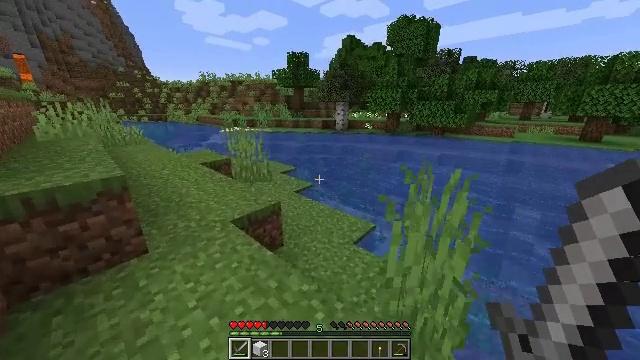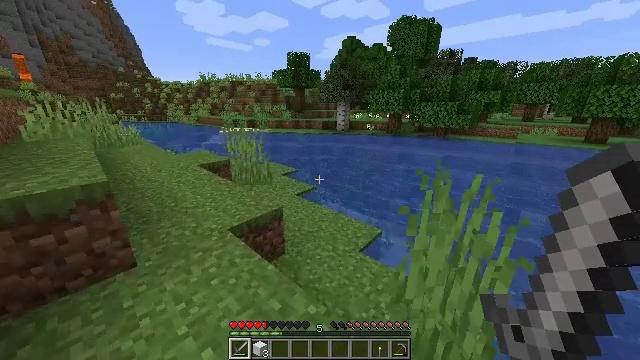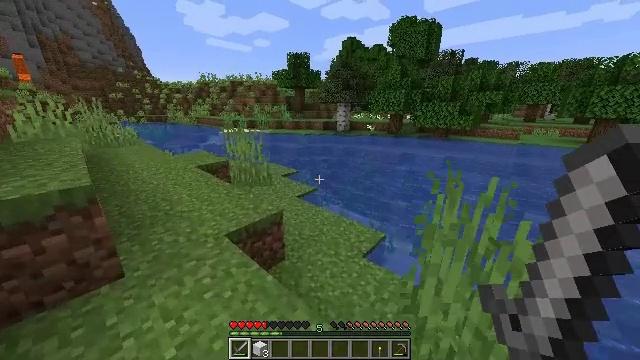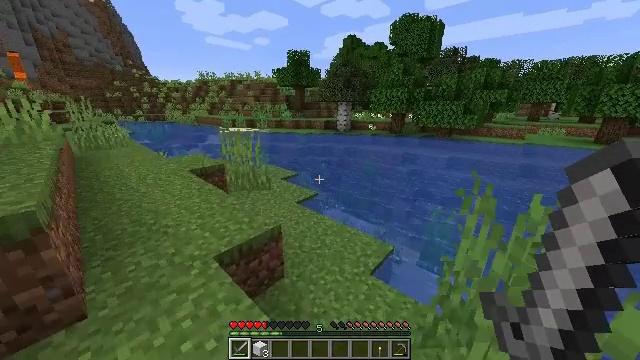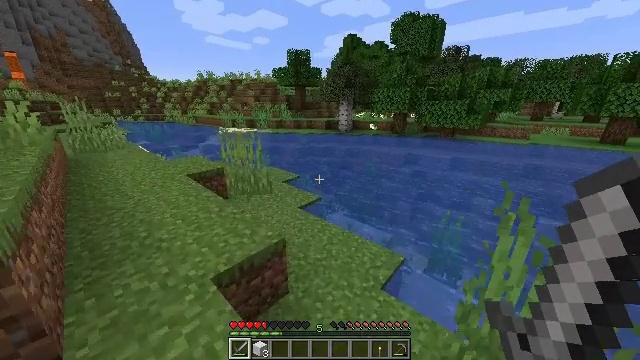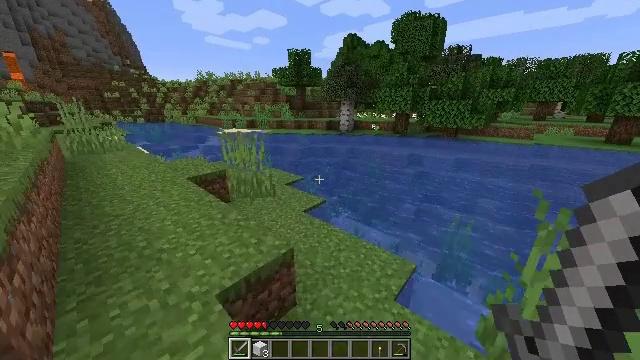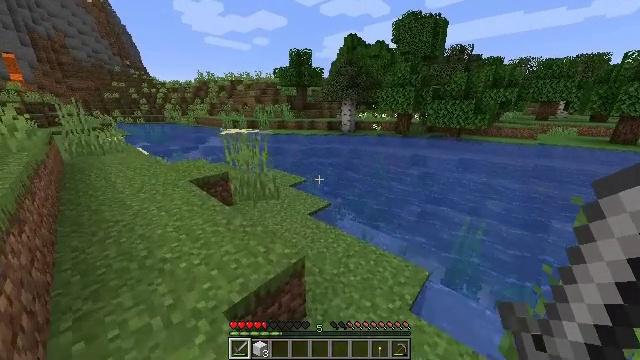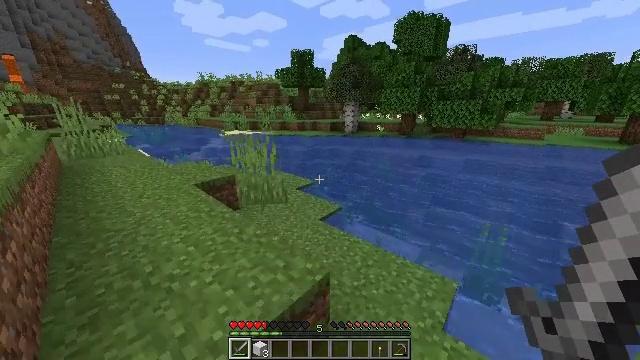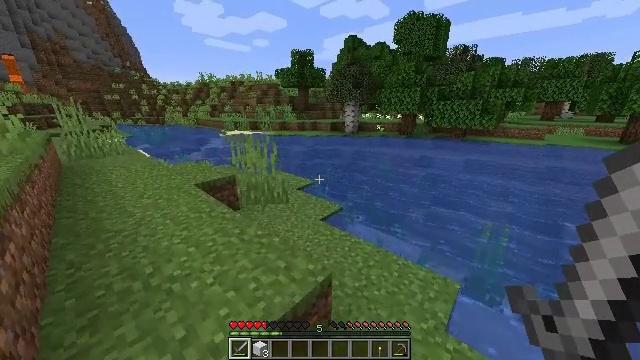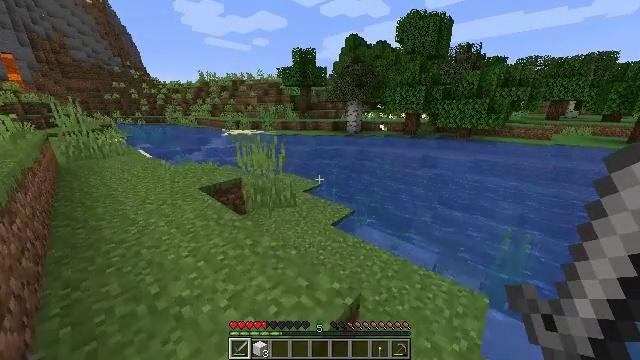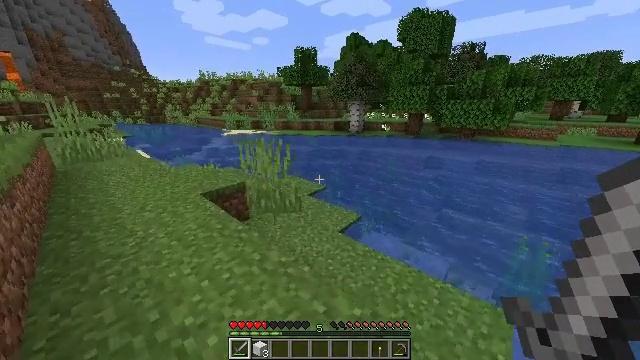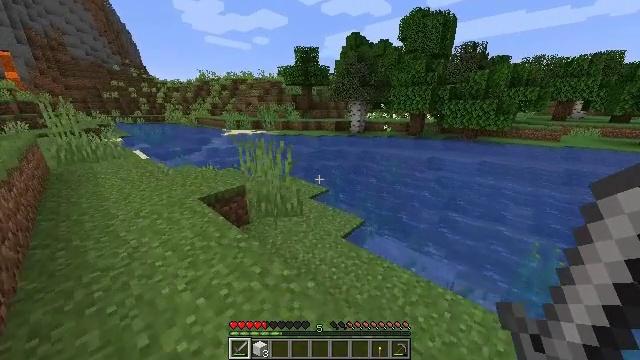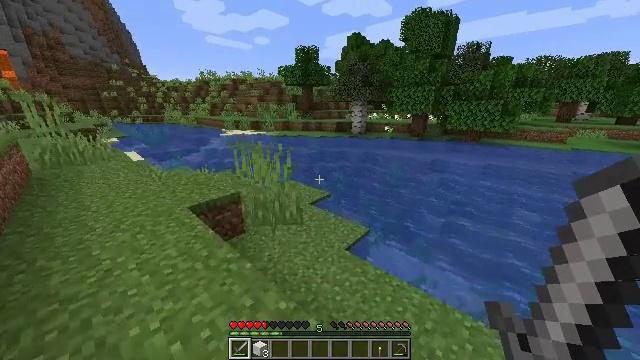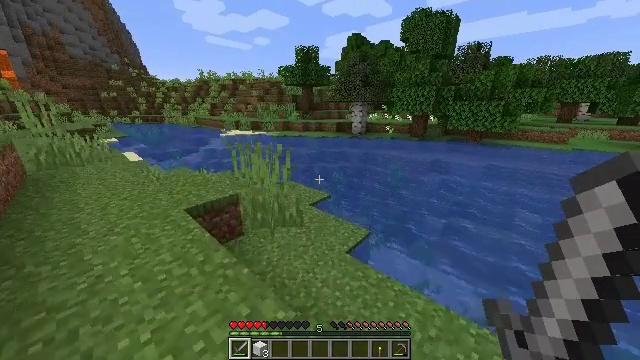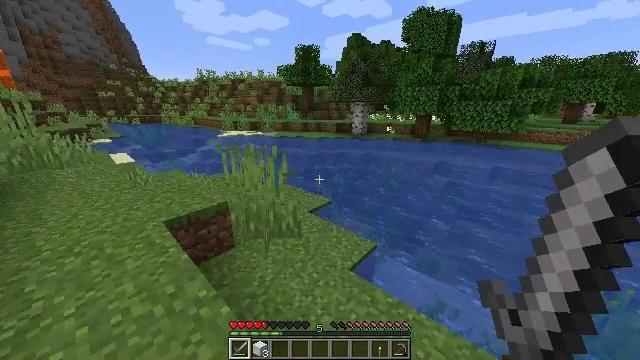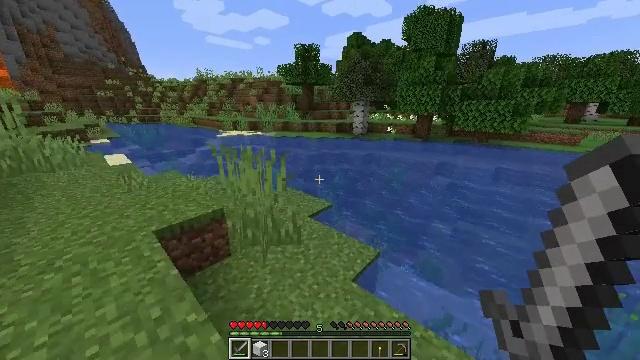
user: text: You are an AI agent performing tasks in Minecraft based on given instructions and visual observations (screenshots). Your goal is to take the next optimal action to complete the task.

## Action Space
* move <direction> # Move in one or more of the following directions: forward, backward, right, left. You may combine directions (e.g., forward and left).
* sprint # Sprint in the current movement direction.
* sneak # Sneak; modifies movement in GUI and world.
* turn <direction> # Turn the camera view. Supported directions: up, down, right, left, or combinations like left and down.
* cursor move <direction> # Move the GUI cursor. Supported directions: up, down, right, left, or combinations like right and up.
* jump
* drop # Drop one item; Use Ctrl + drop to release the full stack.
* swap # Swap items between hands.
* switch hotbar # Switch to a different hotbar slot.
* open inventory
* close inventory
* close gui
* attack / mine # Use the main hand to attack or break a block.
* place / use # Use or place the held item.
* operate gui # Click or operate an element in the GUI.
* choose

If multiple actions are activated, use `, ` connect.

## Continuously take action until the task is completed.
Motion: motion action
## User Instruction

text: Fish and kill the salmon.
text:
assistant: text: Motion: move forward
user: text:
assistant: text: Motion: move forward
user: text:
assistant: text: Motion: move forward
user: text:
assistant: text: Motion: move forward and move left
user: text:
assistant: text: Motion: move forward and move left
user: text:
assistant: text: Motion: move forward and move left
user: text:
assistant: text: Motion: move forward and move left
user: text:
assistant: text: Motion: move forward and move left
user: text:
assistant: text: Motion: move forward and move left
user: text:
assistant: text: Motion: move forward
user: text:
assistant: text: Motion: move forward
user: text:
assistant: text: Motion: move forward
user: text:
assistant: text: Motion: move forward
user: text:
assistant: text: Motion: move forward
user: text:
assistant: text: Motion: move forward
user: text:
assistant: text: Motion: move forward
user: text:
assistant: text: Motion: move forward
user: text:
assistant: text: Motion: move forward, turn right
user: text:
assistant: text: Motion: move forward, turn right and down
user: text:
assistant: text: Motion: move forward, turn right and down
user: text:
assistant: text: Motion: move forward, turn right and down
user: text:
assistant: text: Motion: move forward, turn right
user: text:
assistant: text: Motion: move forward and move right, turn right
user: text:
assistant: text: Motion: move forward and move right
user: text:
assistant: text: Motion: move forward and move right
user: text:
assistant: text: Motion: move forward and move right
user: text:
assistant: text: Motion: move forward and move right
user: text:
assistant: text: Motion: move forward and move right
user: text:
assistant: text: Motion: move forward
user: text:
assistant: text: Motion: move forward